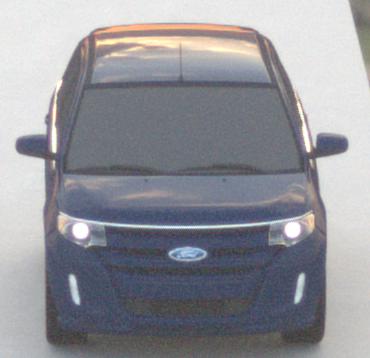
Make: Ford
Model: Edge
Detailed model: Gen. 1 Facelift
Model produced from: 2010
Model produced until: 2015
Doors: 5
Color: blue
Road condition: dry road
Daytime: sunrise or sunset
Contrast: low contrast